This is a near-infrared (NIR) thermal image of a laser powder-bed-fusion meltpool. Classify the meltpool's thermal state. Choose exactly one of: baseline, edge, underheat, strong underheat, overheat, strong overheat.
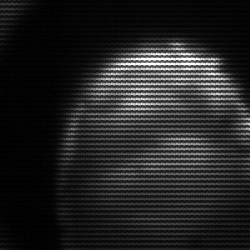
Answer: strong underheat